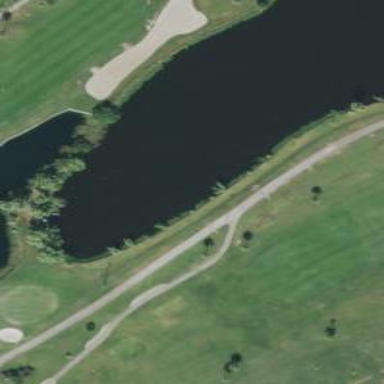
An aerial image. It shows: Path used for both walking and golf.